Field crop: maize
Growth stage: 2
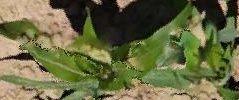
Species: maize